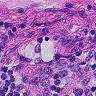
Metastatic tissue present: no